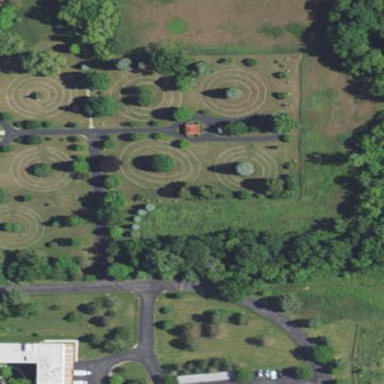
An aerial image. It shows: Cemetery.